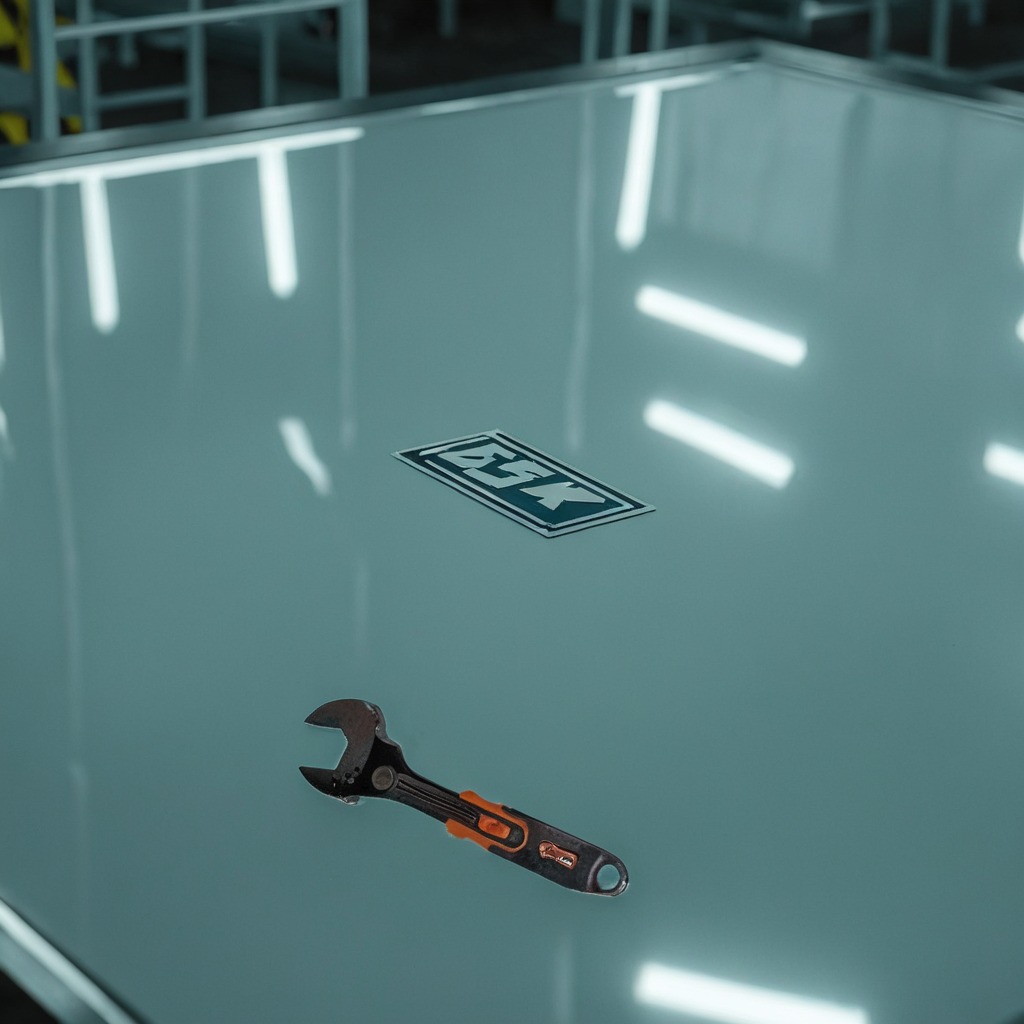
A wrench is lying on a high-gloss table in a ship maintenance bay industrial lighting.